I will show an image sequence of human cooking. I have annotated the images with numbered circles. Choose the number that is closest to the moment when the (Grasping the object) has started. You are a five-time world champion in this game. Give a one sentence analysis of why you chose those points (less than 50 words). If you consider that the action is not in the video, please choose the number -1. Provide your answer at the end in a json file of this format: {"points": []}
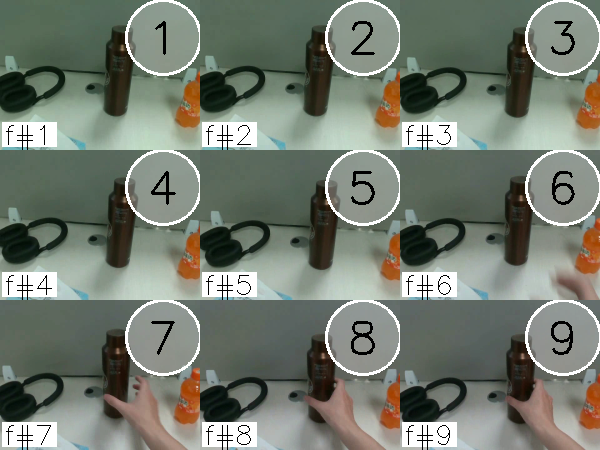
Frame 9 shows the clearest moment of hand-object contact.
{"points": [9]}